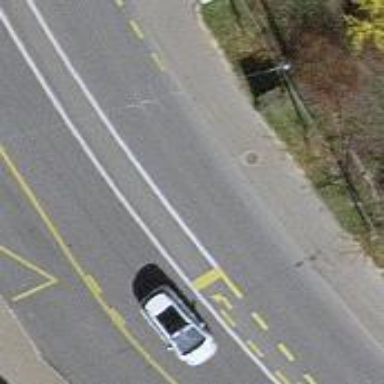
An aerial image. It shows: Bus stop for trolleybuses with designated stop position for public transport.